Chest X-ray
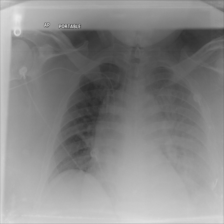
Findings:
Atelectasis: negative
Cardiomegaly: positive
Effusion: negative
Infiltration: negative
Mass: negative
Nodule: negative
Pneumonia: negative
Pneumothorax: negative
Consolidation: negative
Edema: negative
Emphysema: negative
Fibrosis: negative
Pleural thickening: negative
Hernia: negative